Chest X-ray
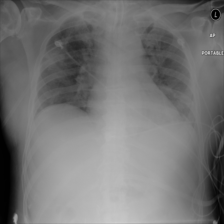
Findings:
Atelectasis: positive
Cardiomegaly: negative
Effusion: negative
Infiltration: positive
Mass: negative
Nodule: negative
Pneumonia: negative
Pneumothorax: negative
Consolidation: negative
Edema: negative
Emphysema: negative
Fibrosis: negative
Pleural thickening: negative
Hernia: negative